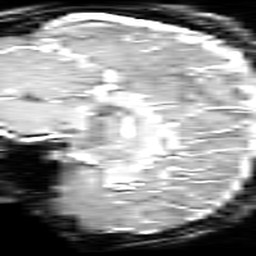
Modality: inplaneT1
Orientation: sagittal
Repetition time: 0.2 s
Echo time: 0.0036 s